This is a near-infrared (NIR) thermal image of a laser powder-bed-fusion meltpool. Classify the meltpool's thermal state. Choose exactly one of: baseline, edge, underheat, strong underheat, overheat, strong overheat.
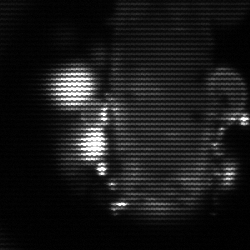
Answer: strong underheat